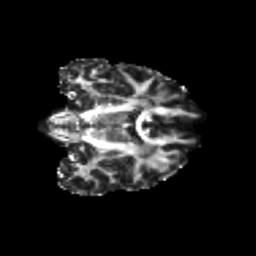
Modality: FA
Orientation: coronal
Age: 24
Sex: male
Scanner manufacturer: siemens
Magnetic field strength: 3 T
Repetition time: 3.5 s
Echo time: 0.104 s